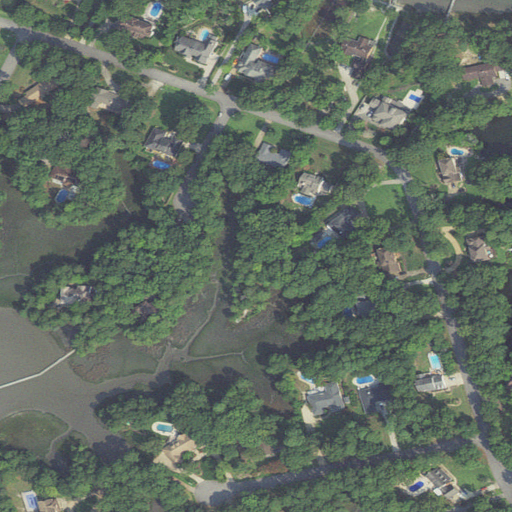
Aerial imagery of cape in Virginia named Trants Point containing open development, evergreen forest, low intensity development, herbaceous wetlands, woody wetlands, mixed forest, open water, pasture, and medium intensity development